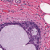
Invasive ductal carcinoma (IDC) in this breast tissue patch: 0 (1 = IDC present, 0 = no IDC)